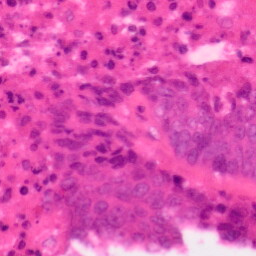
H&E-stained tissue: Colon